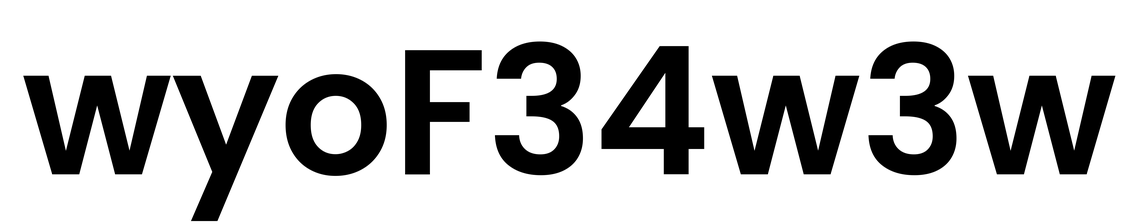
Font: Poppins-SemiBold